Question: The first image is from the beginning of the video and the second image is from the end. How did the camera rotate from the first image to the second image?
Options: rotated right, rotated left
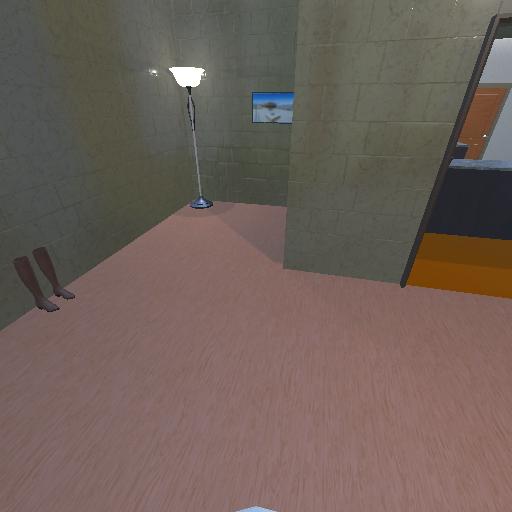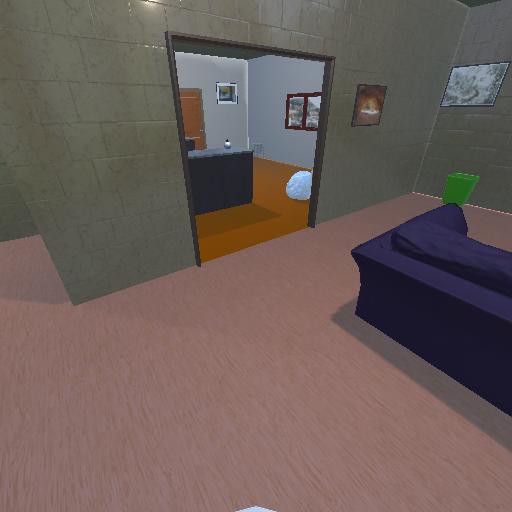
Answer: rotated right